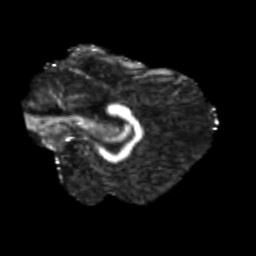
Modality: FA
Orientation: sagittal
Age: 29
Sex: male
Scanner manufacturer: siemens
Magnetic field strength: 3 T
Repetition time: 3.5 s
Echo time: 0.113 s